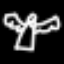
Label: angel